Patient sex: M
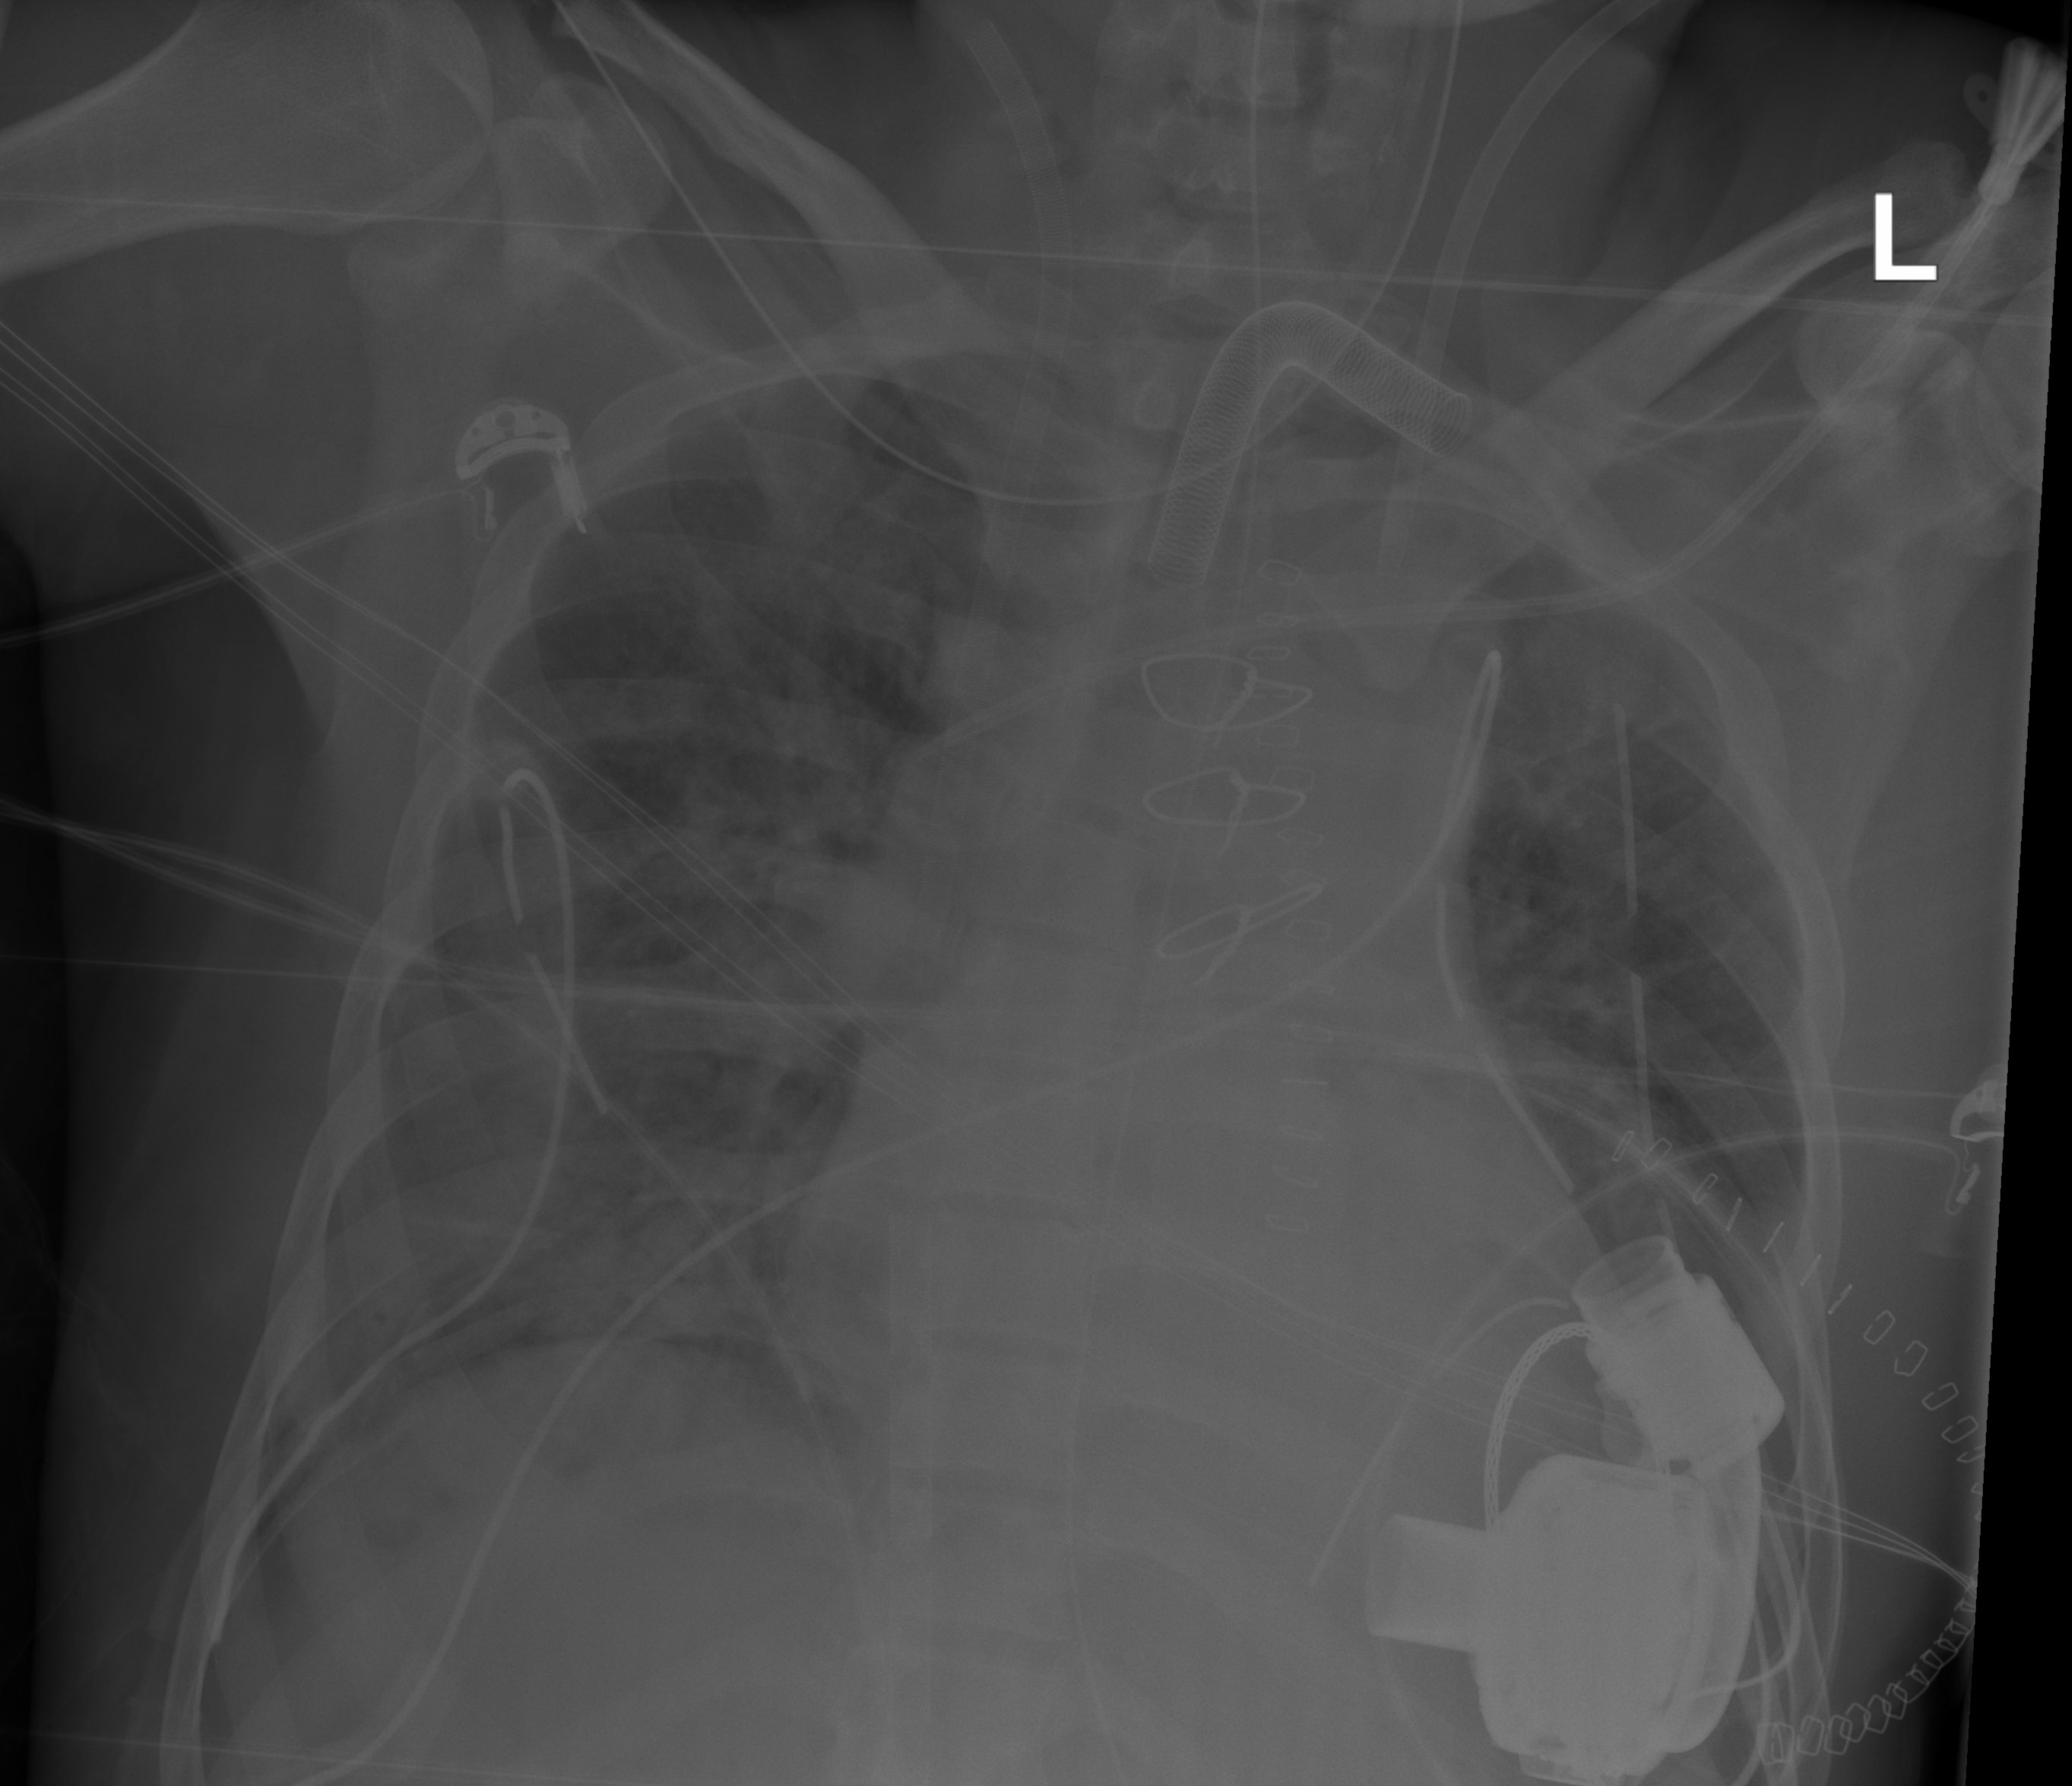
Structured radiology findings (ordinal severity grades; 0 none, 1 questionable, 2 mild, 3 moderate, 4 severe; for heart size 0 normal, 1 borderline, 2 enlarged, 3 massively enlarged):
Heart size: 2
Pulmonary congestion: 2
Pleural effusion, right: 2
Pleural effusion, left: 0
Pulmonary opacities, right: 2
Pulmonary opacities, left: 2
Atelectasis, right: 3
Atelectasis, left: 2